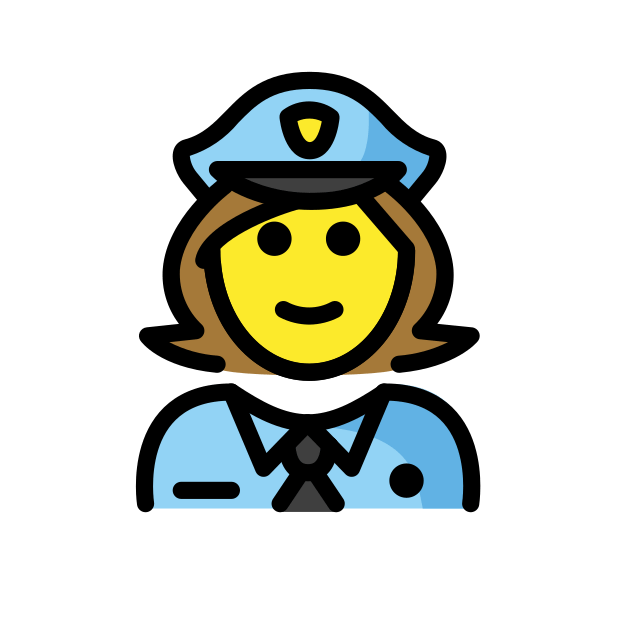
woman police officer